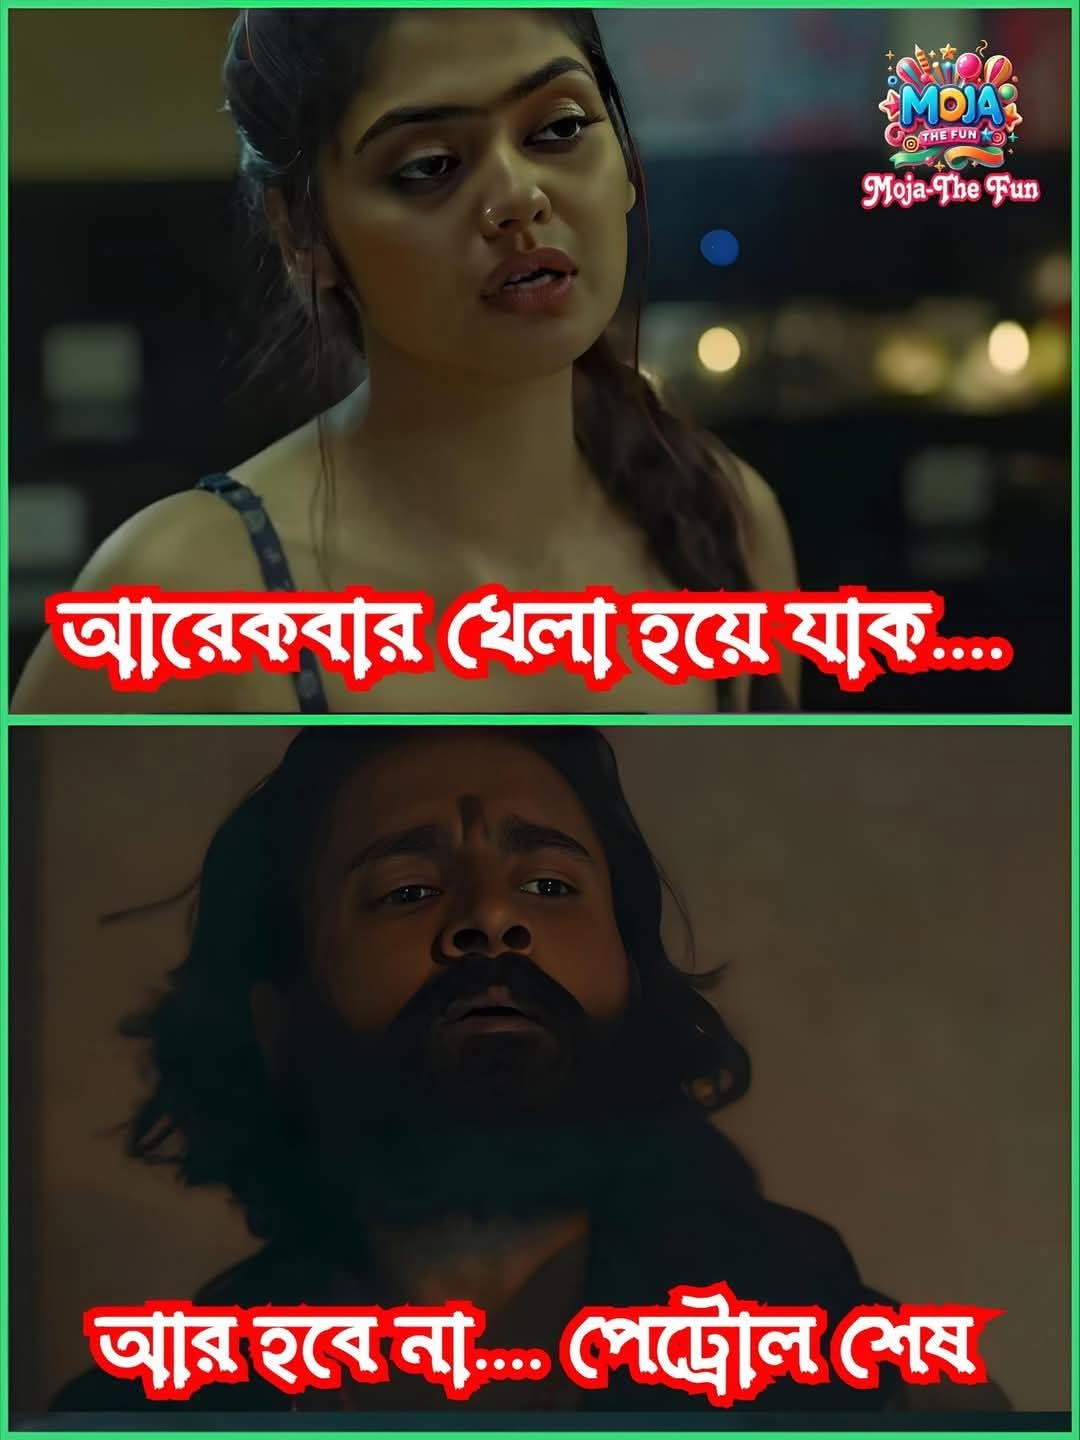
Text: আরেকবার খেলা হয়ে যাক....
আর হবে না.... পেট্রোল শেষ
Label: Non Hate